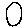
Label: moon